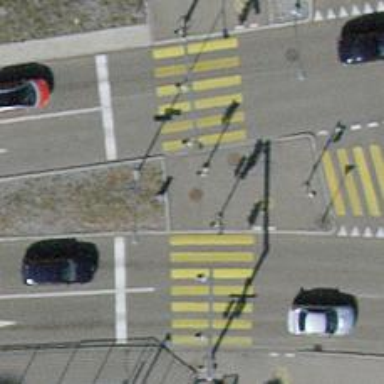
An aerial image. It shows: Asphalt footway with uncontrolled crossing. The surface of the cycleway and footway is also asphalt.